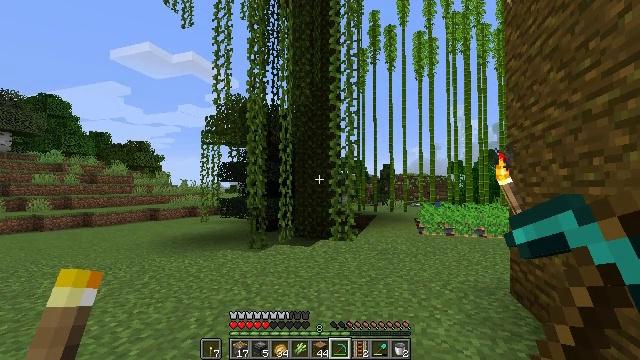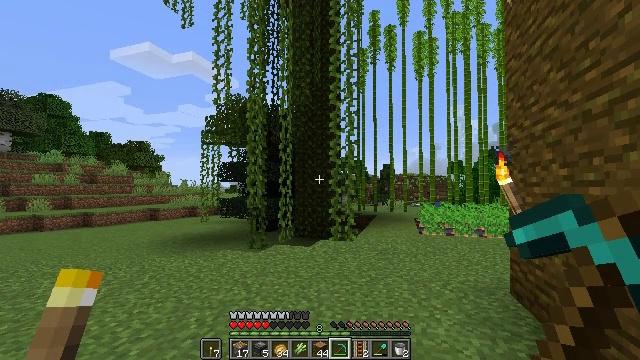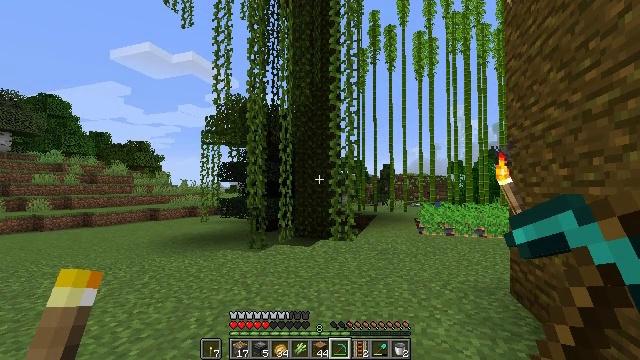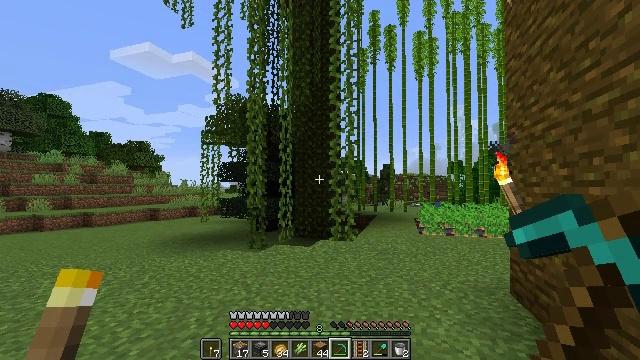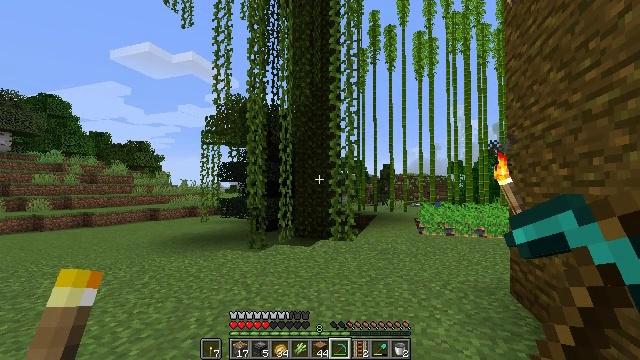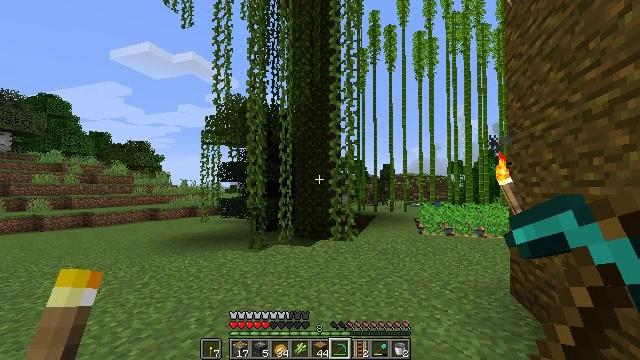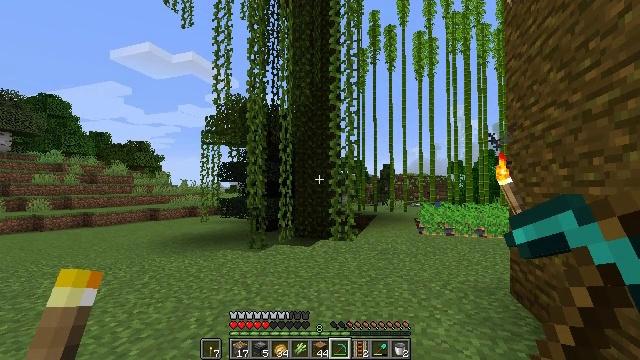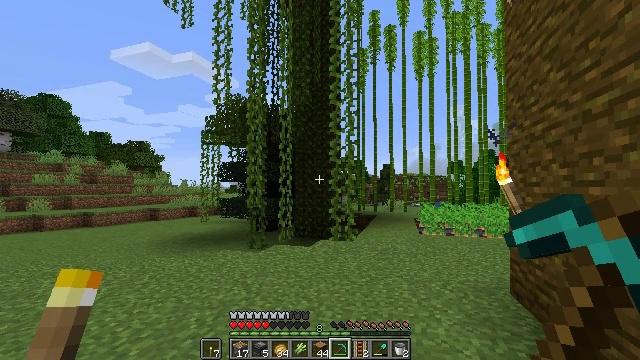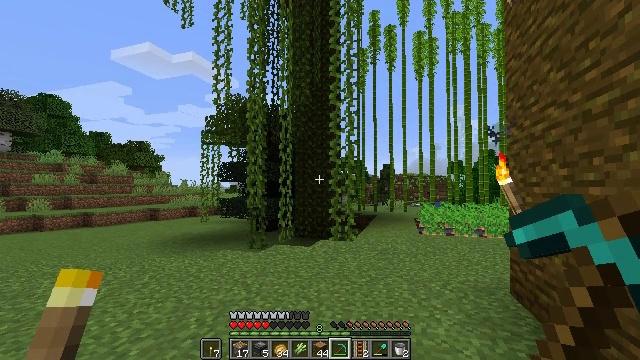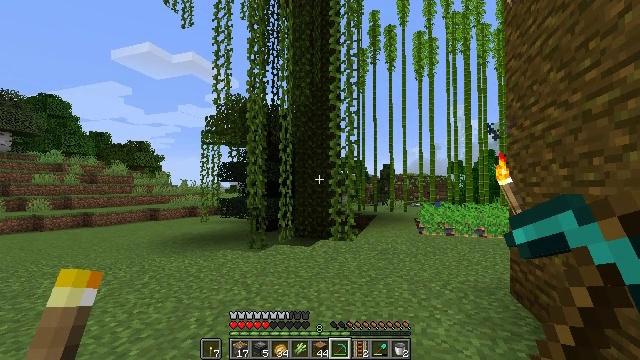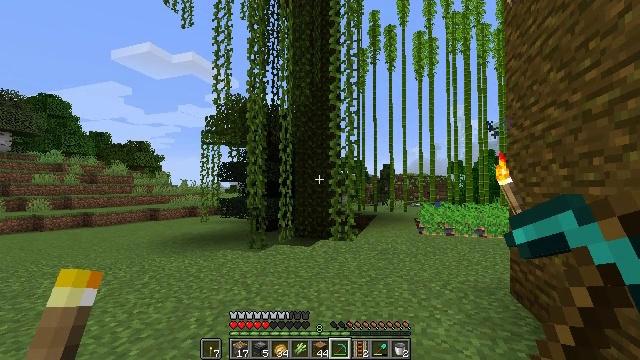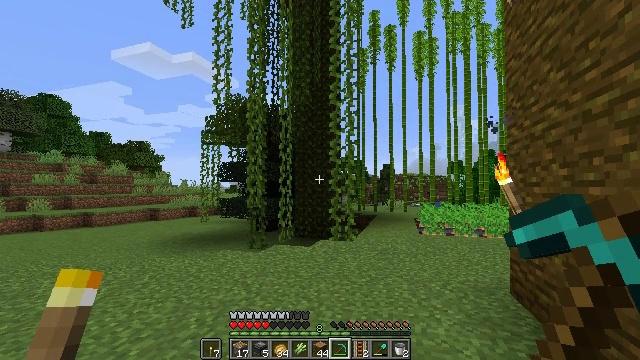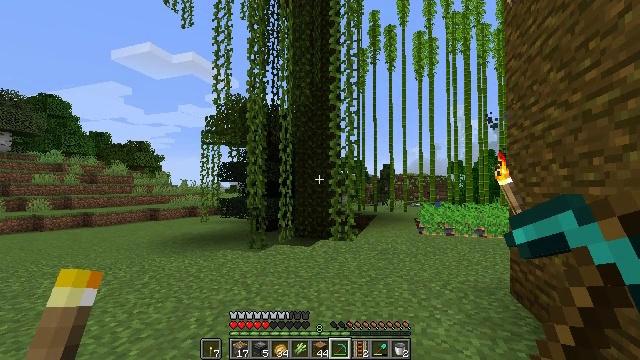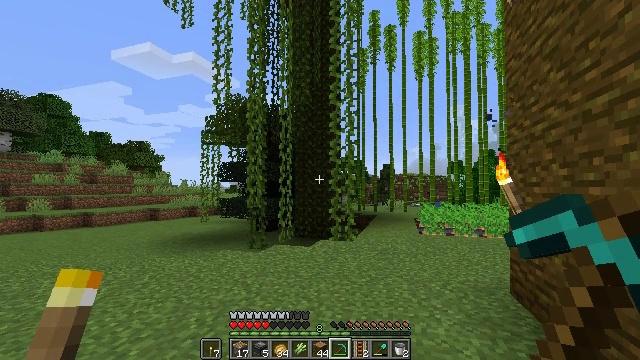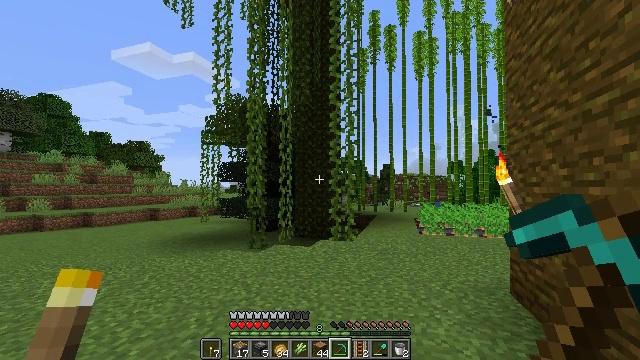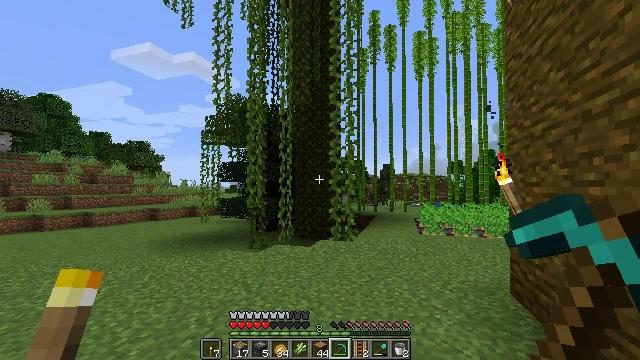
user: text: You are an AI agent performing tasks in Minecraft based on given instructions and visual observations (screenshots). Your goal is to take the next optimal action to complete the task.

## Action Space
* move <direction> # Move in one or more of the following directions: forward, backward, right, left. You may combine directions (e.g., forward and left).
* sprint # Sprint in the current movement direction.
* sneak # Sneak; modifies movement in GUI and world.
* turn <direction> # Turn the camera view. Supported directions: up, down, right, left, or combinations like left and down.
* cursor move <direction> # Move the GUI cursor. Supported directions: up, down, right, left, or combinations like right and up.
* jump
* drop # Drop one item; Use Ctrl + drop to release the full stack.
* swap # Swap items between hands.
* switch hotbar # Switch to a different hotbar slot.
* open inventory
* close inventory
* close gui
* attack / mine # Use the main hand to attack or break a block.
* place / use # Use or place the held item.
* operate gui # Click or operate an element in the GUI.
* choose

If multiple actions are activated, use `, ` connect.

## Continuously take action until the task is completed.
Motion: motion action
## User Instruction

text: Mine tall grass from the ground.
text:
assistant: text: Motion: no_op
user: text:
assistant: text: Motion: no_op
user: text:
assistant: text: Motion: no_op
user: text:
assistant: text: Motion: no_op
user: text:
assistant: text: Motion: no_op
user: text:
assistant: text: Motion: no_op
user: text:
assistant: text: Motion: no_op
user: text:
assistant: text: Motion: no_op
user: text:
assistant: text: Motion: no_op
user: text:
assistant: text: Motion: no_op
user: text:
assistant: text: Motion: no_op
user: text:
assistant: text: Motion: no_op
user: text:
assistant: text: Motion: no_op
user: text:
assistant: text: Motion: no_op
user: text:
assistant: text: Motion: no_op
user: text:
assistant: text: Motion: no_op
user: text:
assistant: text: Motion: no_op
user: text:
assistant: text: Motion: no_op
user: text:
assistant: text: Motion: no_op
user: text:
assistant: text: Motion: no_op
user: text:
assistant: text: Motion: no_op
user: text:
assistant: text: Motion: no_op
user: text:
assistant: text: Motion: no_op
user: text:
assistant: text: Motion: no_op
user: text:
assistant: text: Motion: no_op
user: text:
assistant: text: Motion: no_op
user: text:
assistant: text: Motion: no_op
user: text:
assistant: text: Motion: no_op
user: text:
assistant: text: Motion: no_op
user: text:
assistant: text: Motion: no_op